Interaction volume radius: 5 \u00c5
Interaction volume height: 20 \u00c5
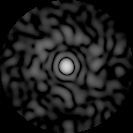
Disorder parameter: 0.8523